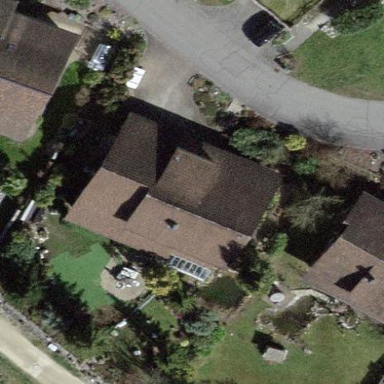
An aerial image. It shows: Building with tile roof.